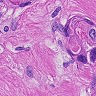
Metastatic tissue present: yes